Question: The elements are aligned properly when I run my website . This is the expected result:

However, On my <URL> but it's still the same. What I don't understand is why is it working on my local machine and not on the server? How do I fix this?
Related HTML code :
'''
<section id="header" class="appear">
<div class="navbar navbar-fixed-top" role="navigation" data-0="line-height:100px; height:100px; background-color:rgba(0,0,0,0.3);" data-300="line-height:60px; height:60px; background-color:rgba(0,0,0,1);">
<div class="container">
<div class="navbar-header">
<button type="button" class="navbar-toggle" data-toggle="collapse" data-target=".navbar-collapse">
<span class="fa fa-bars color-white"></span>
</button>
<h1><a class="navbar-brand" href="index.html" data-0="line-height:90px;" data-300="line-height:50px;" style="font-family: 'Cuprum', sans-serif;"> Kaushaya </a>
</h1>
</div>
<div class="navbar-collapse collapse">
<ul class="nav navbar-nav right-to-left" data-0="margin-top:20px;" data-300="margin-top:5px;">
<li class="active"><a href="index.html">Home</a></li>
<li><a href="#section-about" >About</a></li>
<li><a href="#testimonials">Work</a></li>
<li><a href="#section-skills">Skills</a></li>
<li><a href="#section-contact">Contact</a></li>
<li><a target="_blank" href="http://www.webparadiso.wordpress.com">Blog</a></li>
</ul>
</div><!--/.navbar-collapse -->
</div>
</div>
</section>
'''
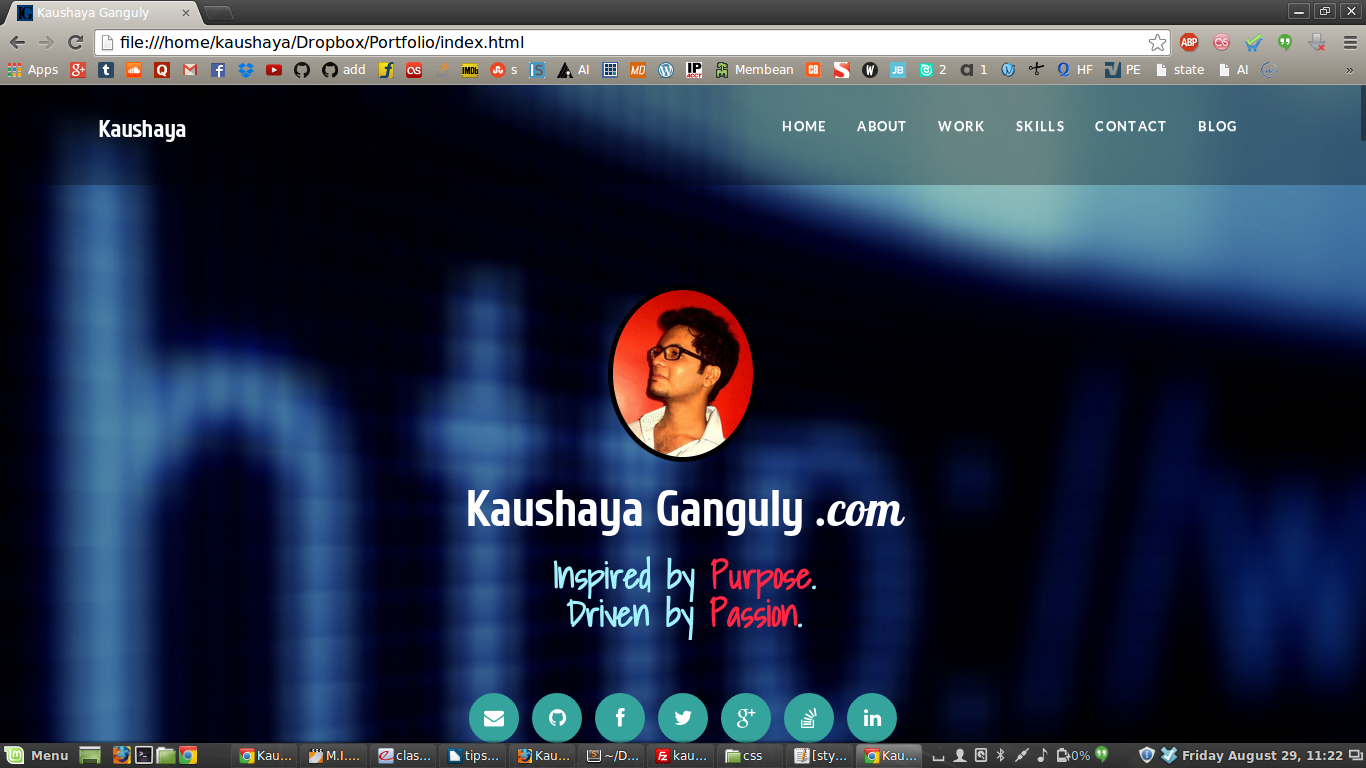
Answer: Try to use 'float: right;' on both '.nav' and '.navbar'.
For additional adjusting on a vertical basis, you can use 'clear: both;' on '.nav'. If it still does nothing, add '!important' at the end of the float statement. A Simple CSS solution for your problem!
Hope this helps!